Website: macys
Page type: cross-sells
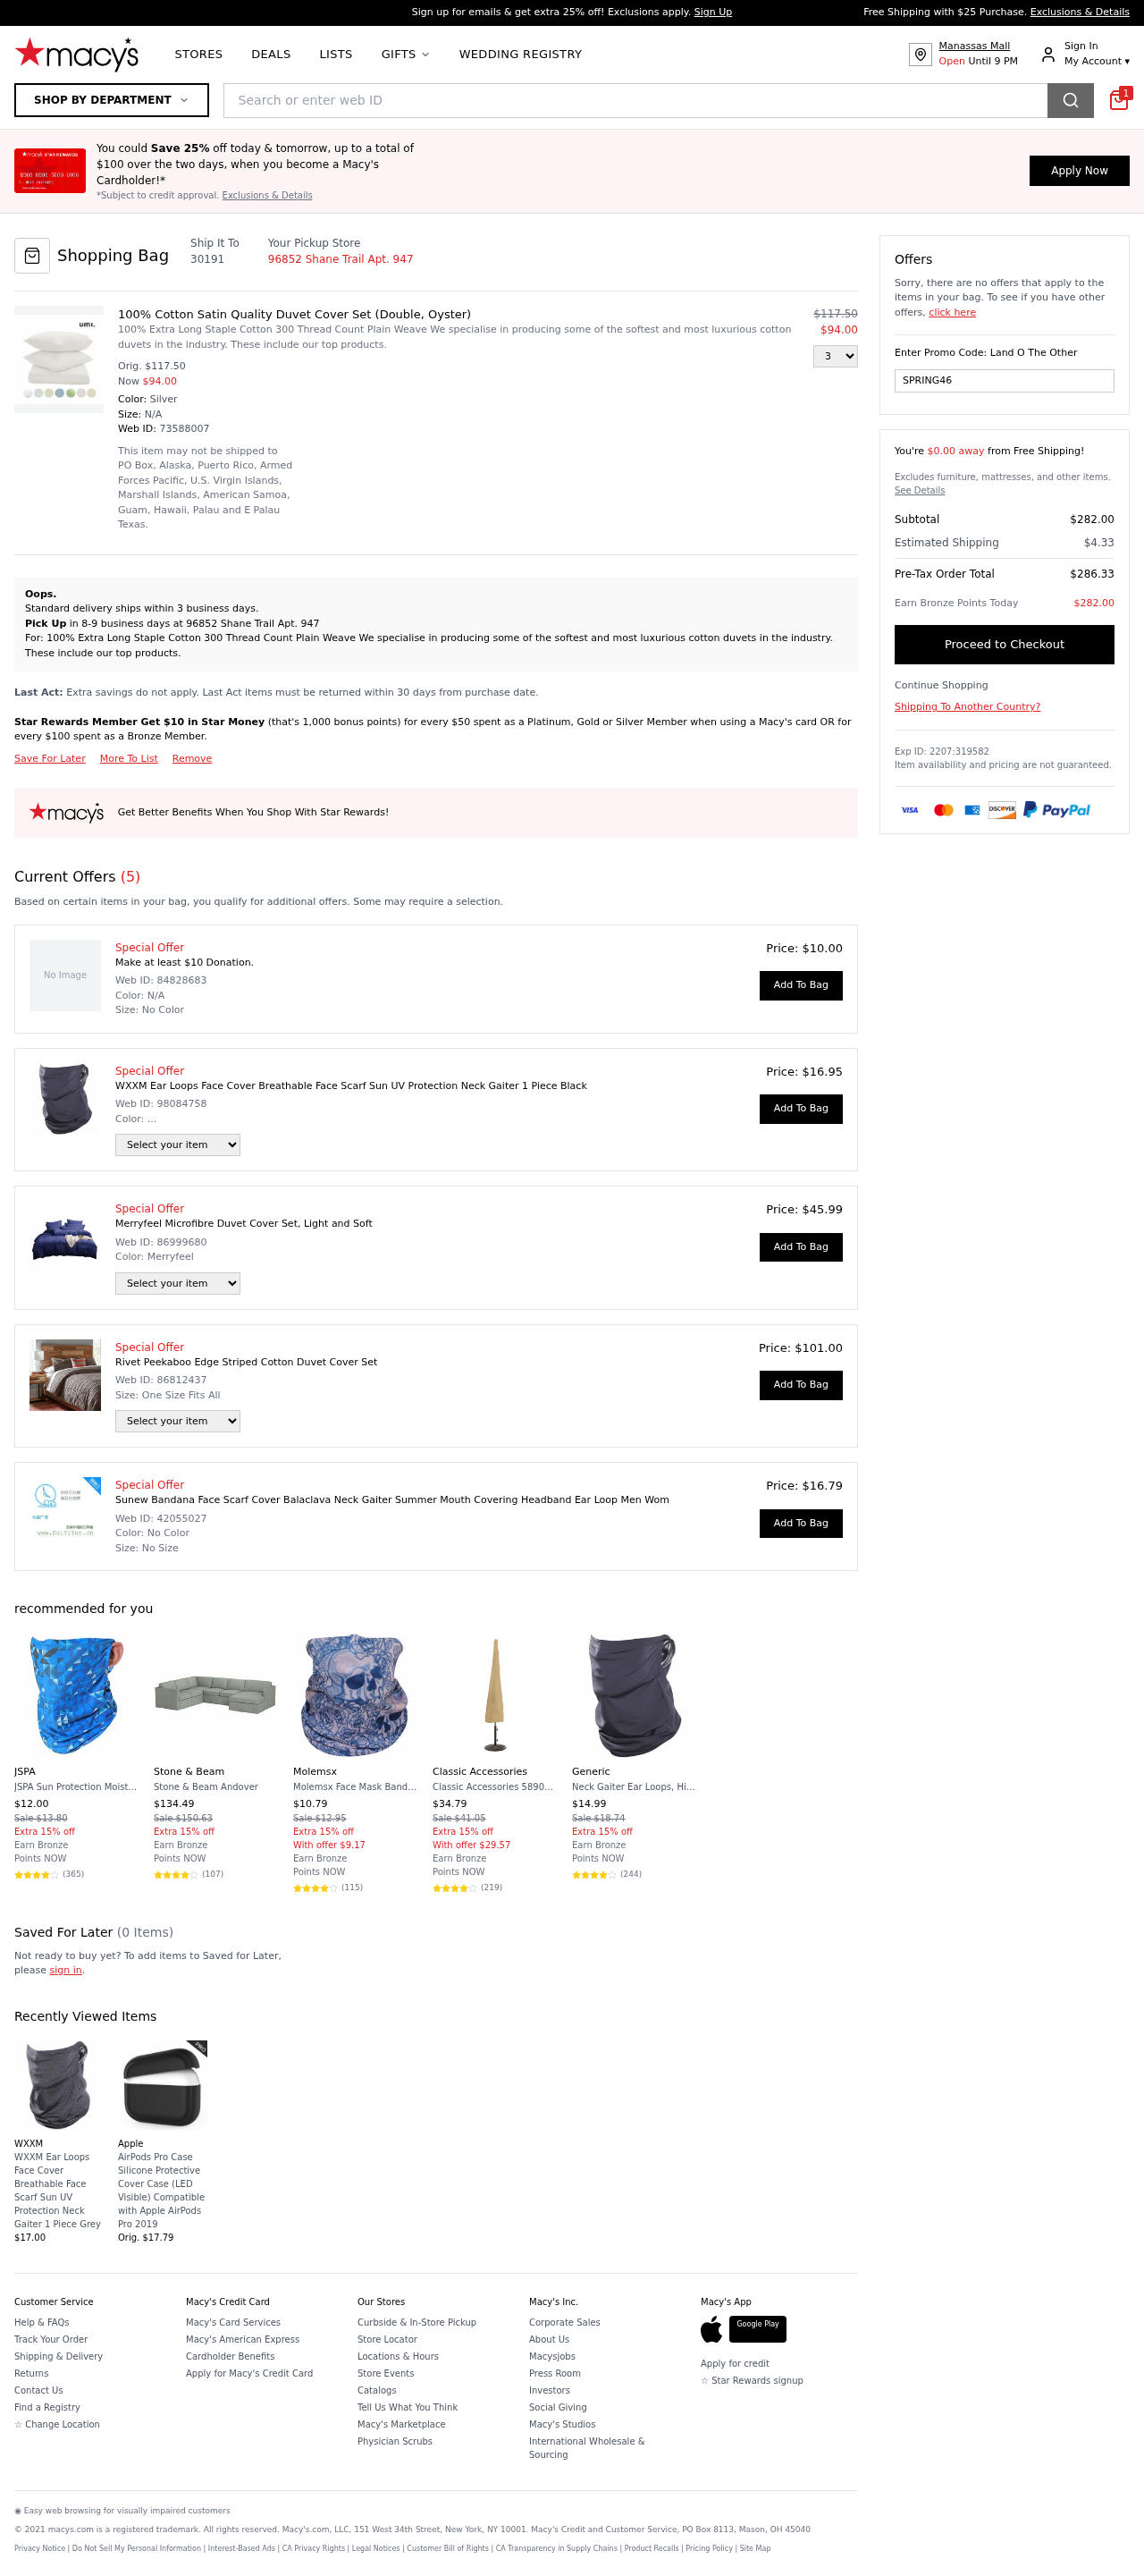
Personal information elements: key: PII_LOCATION1_STREET
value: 96852 Shane Trail Apt. 947
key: PII_POSTCODE
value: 30191
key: PII_PROMO_CODE
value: SPRING46
Product elements: key: PRODUCT10_BRAND
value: Generic
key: PRODUCT10_NAME
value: Neck Gaiter Ear Loops, Hissox Summer Cool Breathable Lightweight Balaclava Bandana Headwear Face Cov
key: PRODUCT10_NUM_RATINGS
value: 244
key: PRODUCT10_PRICE
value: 14.99
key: PRODUCT10_RATING
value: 4.7
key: PRODUCT11_BRAND
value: WXXM
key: PRODUCT11_NAME
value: WXXM Ear Loops Face Cover Breathable Face Scarf Sun UV Protection Neck Gaiter 1 Piece Grey
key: PRODUCT11_PRICE
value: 17
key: PRODUCT12_BRAND
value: Apple
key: PRODUCT12_NAME
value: AirPods Pro Case Silicone Protective Cover Case (LED Visible) Compatible with Apple AirPods Pro 2019
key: PRODUCT12_PRICE
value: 17.79
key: PRODUCT1_DESC
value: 100% Extra Long Staple Cotton 300 Thread Count Plain Weave We specialise in producing some of the softest and most luxurious cotton duvets in the industry. These include our top products.
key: PRODUCT1_NAME
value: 100% Cotton Satin Quality Duvet Cover Set (Double, Oyster)
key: PRODUCT1_PRICE
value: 94
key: PRODUCT1_QUANTITY
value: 3
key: PRODUCT2_NAME
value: WXXM Ear Loops Face Cover Breathable Face Scarf Sun UV Protection Neck Gaiter 1 Piece Black
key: PRODUCT2_PRICE
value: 16.95
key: PRODUCT3_NAME
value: Merryfeel Microfibre Duvet Cover Set, Light and Soft
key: PRODUCT3_PRICE
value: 45.99
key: PRODUCT4_NAME
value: Rivet Peekaboo Edge Striped Cotton Duvet Cover Set
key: PRODUCT4_PRICE
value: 101
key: PRODUCT5_NAME
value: Sunew Bandana Face Scarf Cover Balaclava Neck Gaiter Summer Mouth Covering Headband Ear Loop Men Wom
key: PRODUCT5_PRICE
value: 16.79
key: PRODUCT6_BRAND
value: JSPA
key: PRODUCT6_NAME
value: JSPA Sun Protection Moisture Wicking Cool Half Face Cover Neck Gaiter Bandana Tube Scarf for Adults
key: PRODUCT6_NUM_RATINGS
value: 365
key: PRODUCT6_PRICE
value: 12
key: PRODUCT6_RATING
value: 4.2
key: PRODUCT7_BRAND
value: Stone & Beam
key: PRODUCT7_NAME
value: Stone & Beam Andover
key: PRODUCT7_NUM_RATINGS
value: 107
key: PRODUCT7_PRICE
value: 134.49
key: PRODUCT7_RATING
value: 4.4
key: PRODUCT8_BRAND
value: Molemsx
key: PRODUCT8_NAME
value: Molemsx Face Mask Bandanas for Men Women Neck Gaiter Summer Cooling Face Cover Face Dust Mask for Fi
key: PRODUCT8_NUM_RATINGS
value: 115
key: PRODUCT8_PRICE
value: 10.79
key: PRODUCT8_RATING
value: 4.5
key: PRODUCT9_BRAND
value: Classic Accessories
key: PRODUCT9_NAME
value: Classic Accessories 58902  Terrazzo Water-Resistant 11 Foot Patio Umbrella Cover,Sand,10 in
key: PRODUCT9_NUM_RATINGS
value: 219
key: PRODUCT9_PRICE
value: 34.79
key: PRODUCT9_RATING
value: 4.3
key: PRODUCT1_ORIGINAL_PRICE
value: $117.50
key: PRODUCT6_ORIGINAL_PRICE
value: Sale $13.80
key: PRODUCT7_ORIGINAL_PRICE
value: Sale $150.63
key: PRODUCT8_ORIGINAL_PRICE
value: Sale $12.95
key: PRODUCT9_ORIGINAL_PRICE
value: Sale $41.05
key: PRODUCT10_ORIGINAL_PRICE
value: Sale $18.74
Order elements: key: ORDER_ID
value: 73588007
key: ORDER_NUM_OFFERS
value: (5)
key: ORDER_FREE_SHIPPING_THRESHOLD
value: $0.00 away
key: ORDER_SUBTOTAL
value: $282.00
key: ORDER_SHIPPING_COST
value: $4.33
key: ORDER_TOTAL
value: $286.33
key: ORDER_POINTS_EARNED
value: $282.00
Search elements: key: HEADER_SEARCH
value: Search or enter web ID
Other elements: key: SAVED_NUM_ITEMS
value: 0